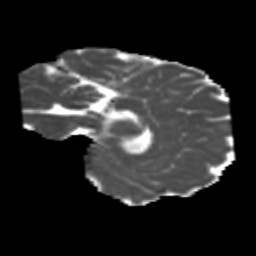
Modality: MD
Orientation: sagittal
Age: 26
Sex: female
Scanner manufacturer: siemens
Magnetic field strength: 3 T
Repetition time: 1.8 s
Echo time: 0.07 s